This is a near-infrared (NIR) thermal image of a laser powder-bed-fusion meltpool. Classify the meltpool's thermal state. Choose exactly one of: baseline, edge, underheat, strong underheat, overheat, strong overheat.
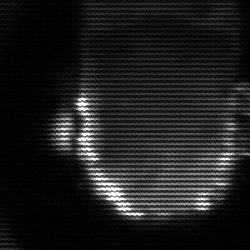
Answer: baseline